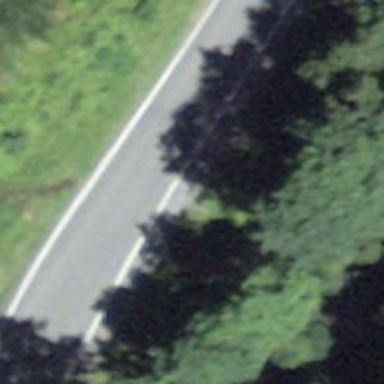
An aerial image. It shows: Asphalt road classified as tertiary.